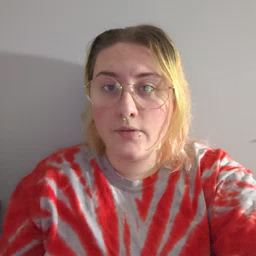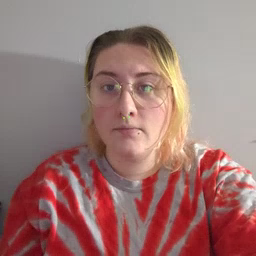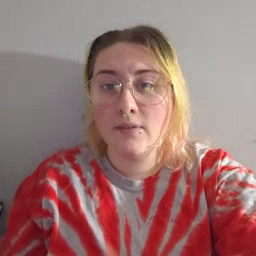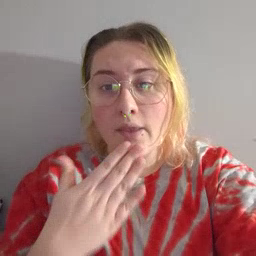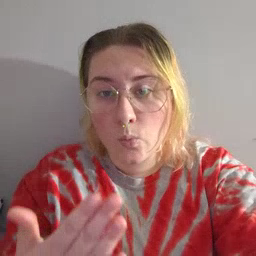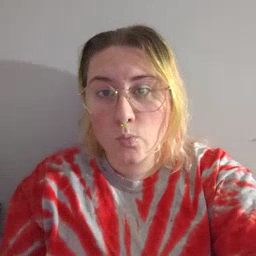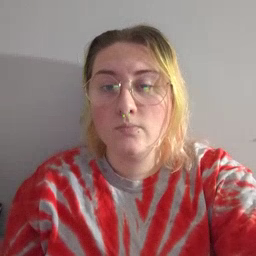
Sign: thankyou